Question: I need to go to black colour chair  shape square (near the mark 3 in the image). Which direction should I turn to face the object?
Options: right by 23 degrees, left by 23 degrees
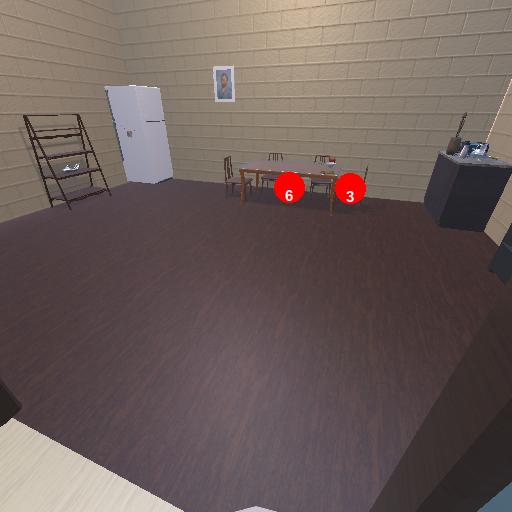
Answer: right by 23 degrees